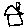
Label: house